Field crop: maize
Growth stage: 2
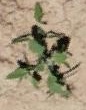
Species: atriplex